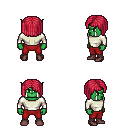
a pixel art fantasy rpg character, male body template, orc, green skin, white long-sleeve shirt, red pants, ruby red pageboy hairstyle, maroon shoes, four views (front, back, left, right), 2x2 character sprite sheet, small pixel art, hard edges, no anti-aliasing